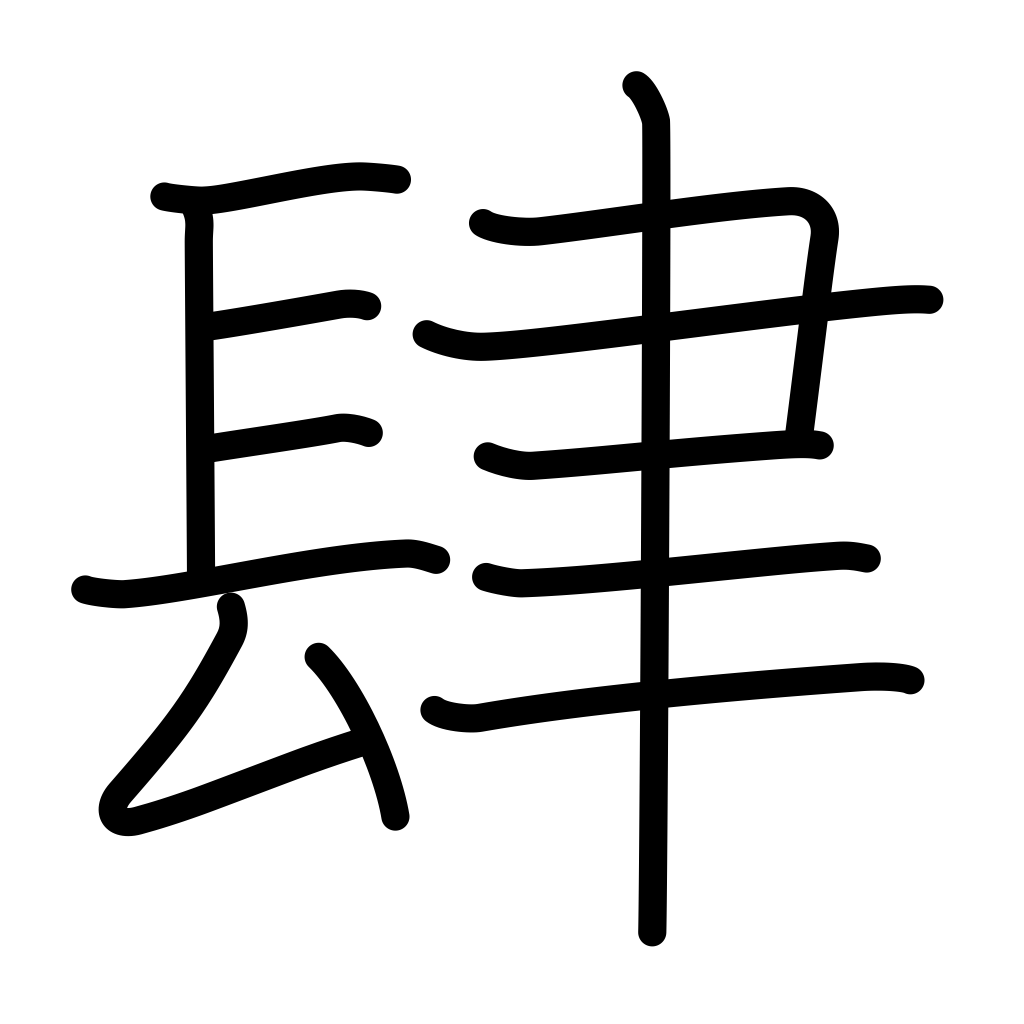
Meaning: four